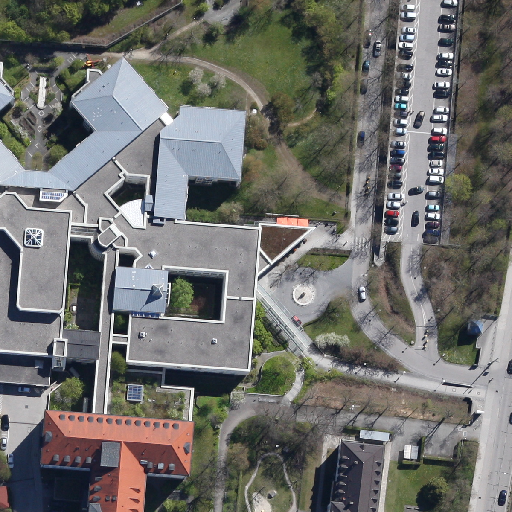
Referring expression: vehicle